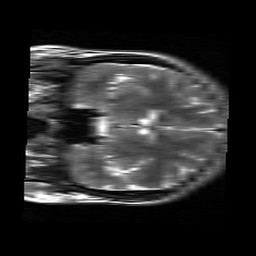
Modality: T2w
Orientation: coronal
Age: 33
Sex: female
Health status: healthy
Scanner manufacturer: siemens
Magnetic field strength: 3 T
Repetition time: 4.01 s
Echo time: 0.116 s